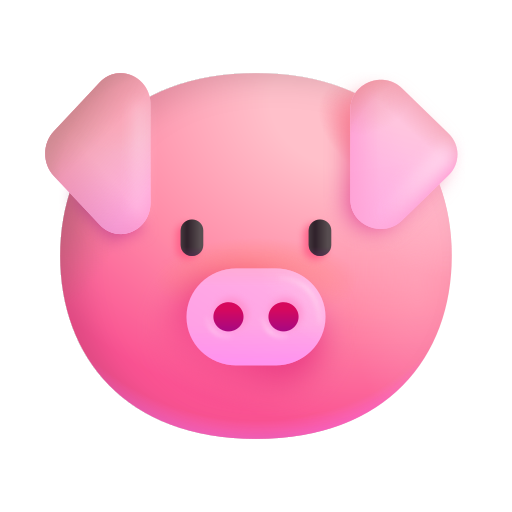
pig face color